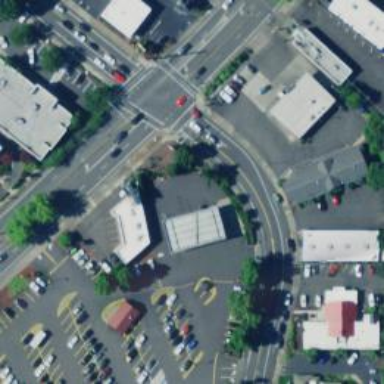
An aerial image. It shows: Solid stop line on the road.